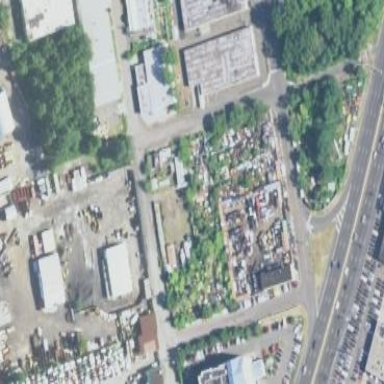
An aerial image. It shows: Industrial area designated for auto wrecking activities.